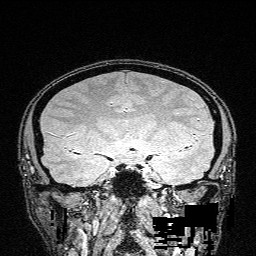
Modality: FLASH
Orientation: sagittal
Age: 25
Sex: male